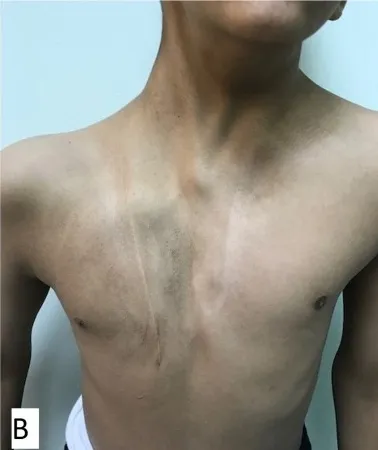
Postoperative views at age of 16 years. Upon expiration. Note that there is no bulging of the lung.
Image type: medical_photograph (skin_photograph)